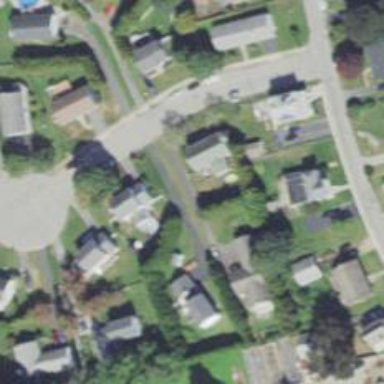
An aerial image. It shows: Residential driveway designated as service road.